Field crop: maize
Growth stage: 2
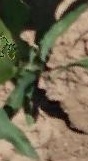
Species: maize